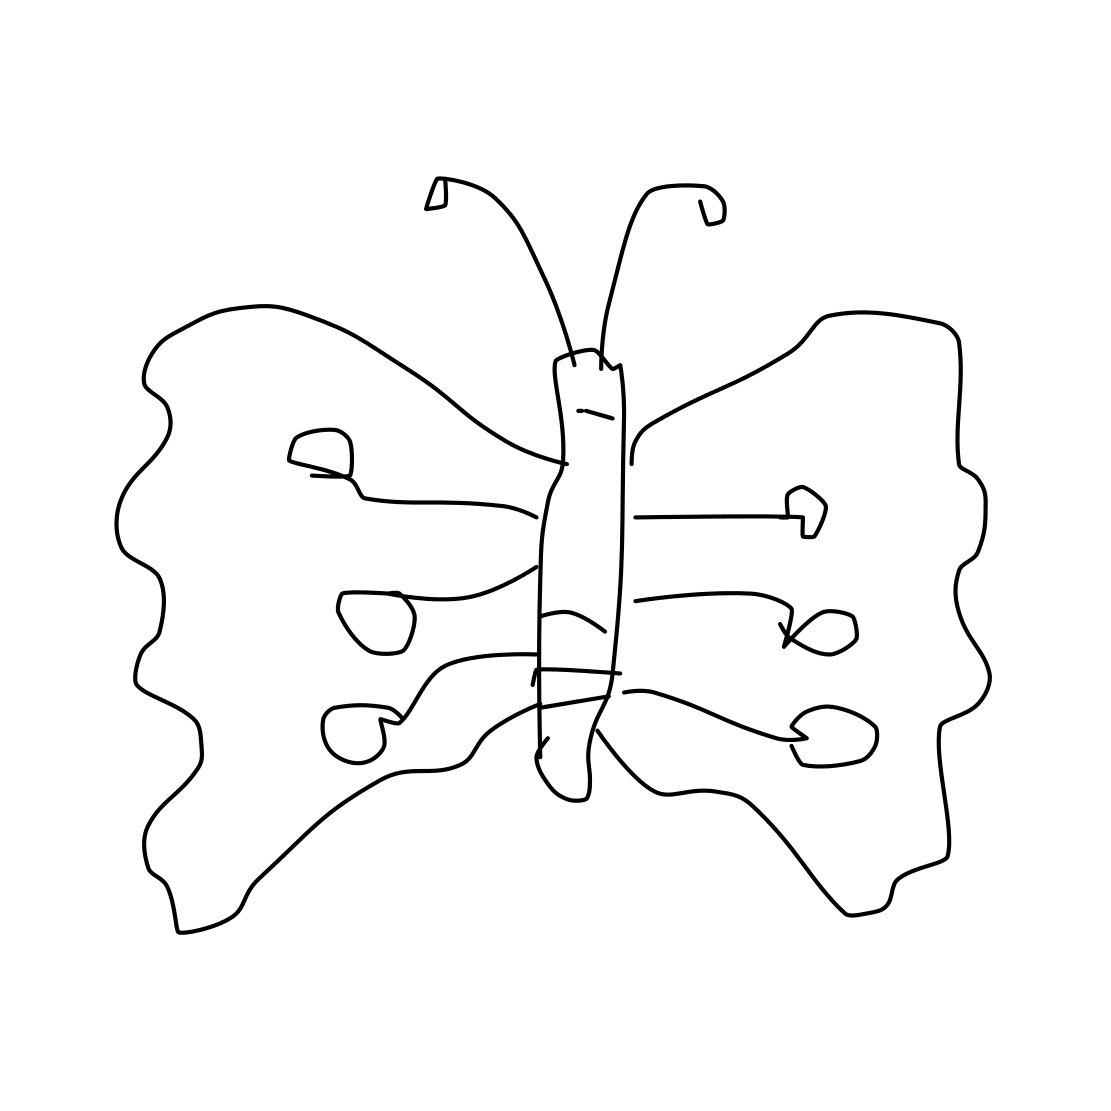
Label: butterfly